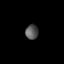
Tissue: lung
Cell type: Others
Senescence score: 0.5937
Nuclear area (px): 184
Mean DAPI intensity: 87.652